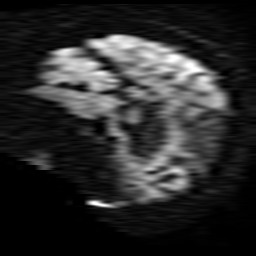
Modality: TRACE
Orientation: sagittal
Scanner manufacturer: ge
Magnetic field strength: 1.5 T
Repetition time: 8 s
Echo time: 0.0971 s